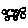
Label: circle